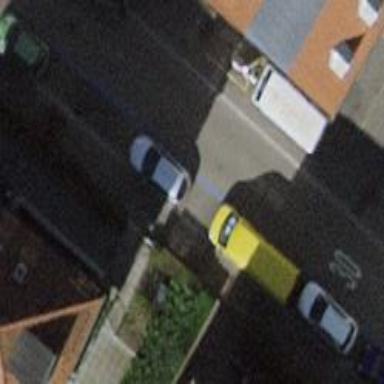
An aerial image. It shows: Parking lane for vehicles.